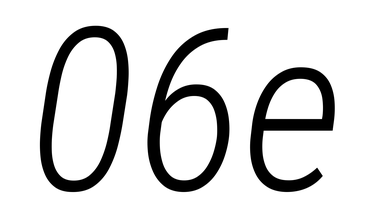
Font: Roboto-Italic_Condensed_Light_Italic